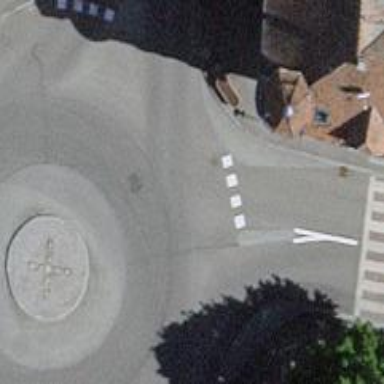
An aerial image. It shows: Residential road that intersects with roundabout.